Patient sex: M
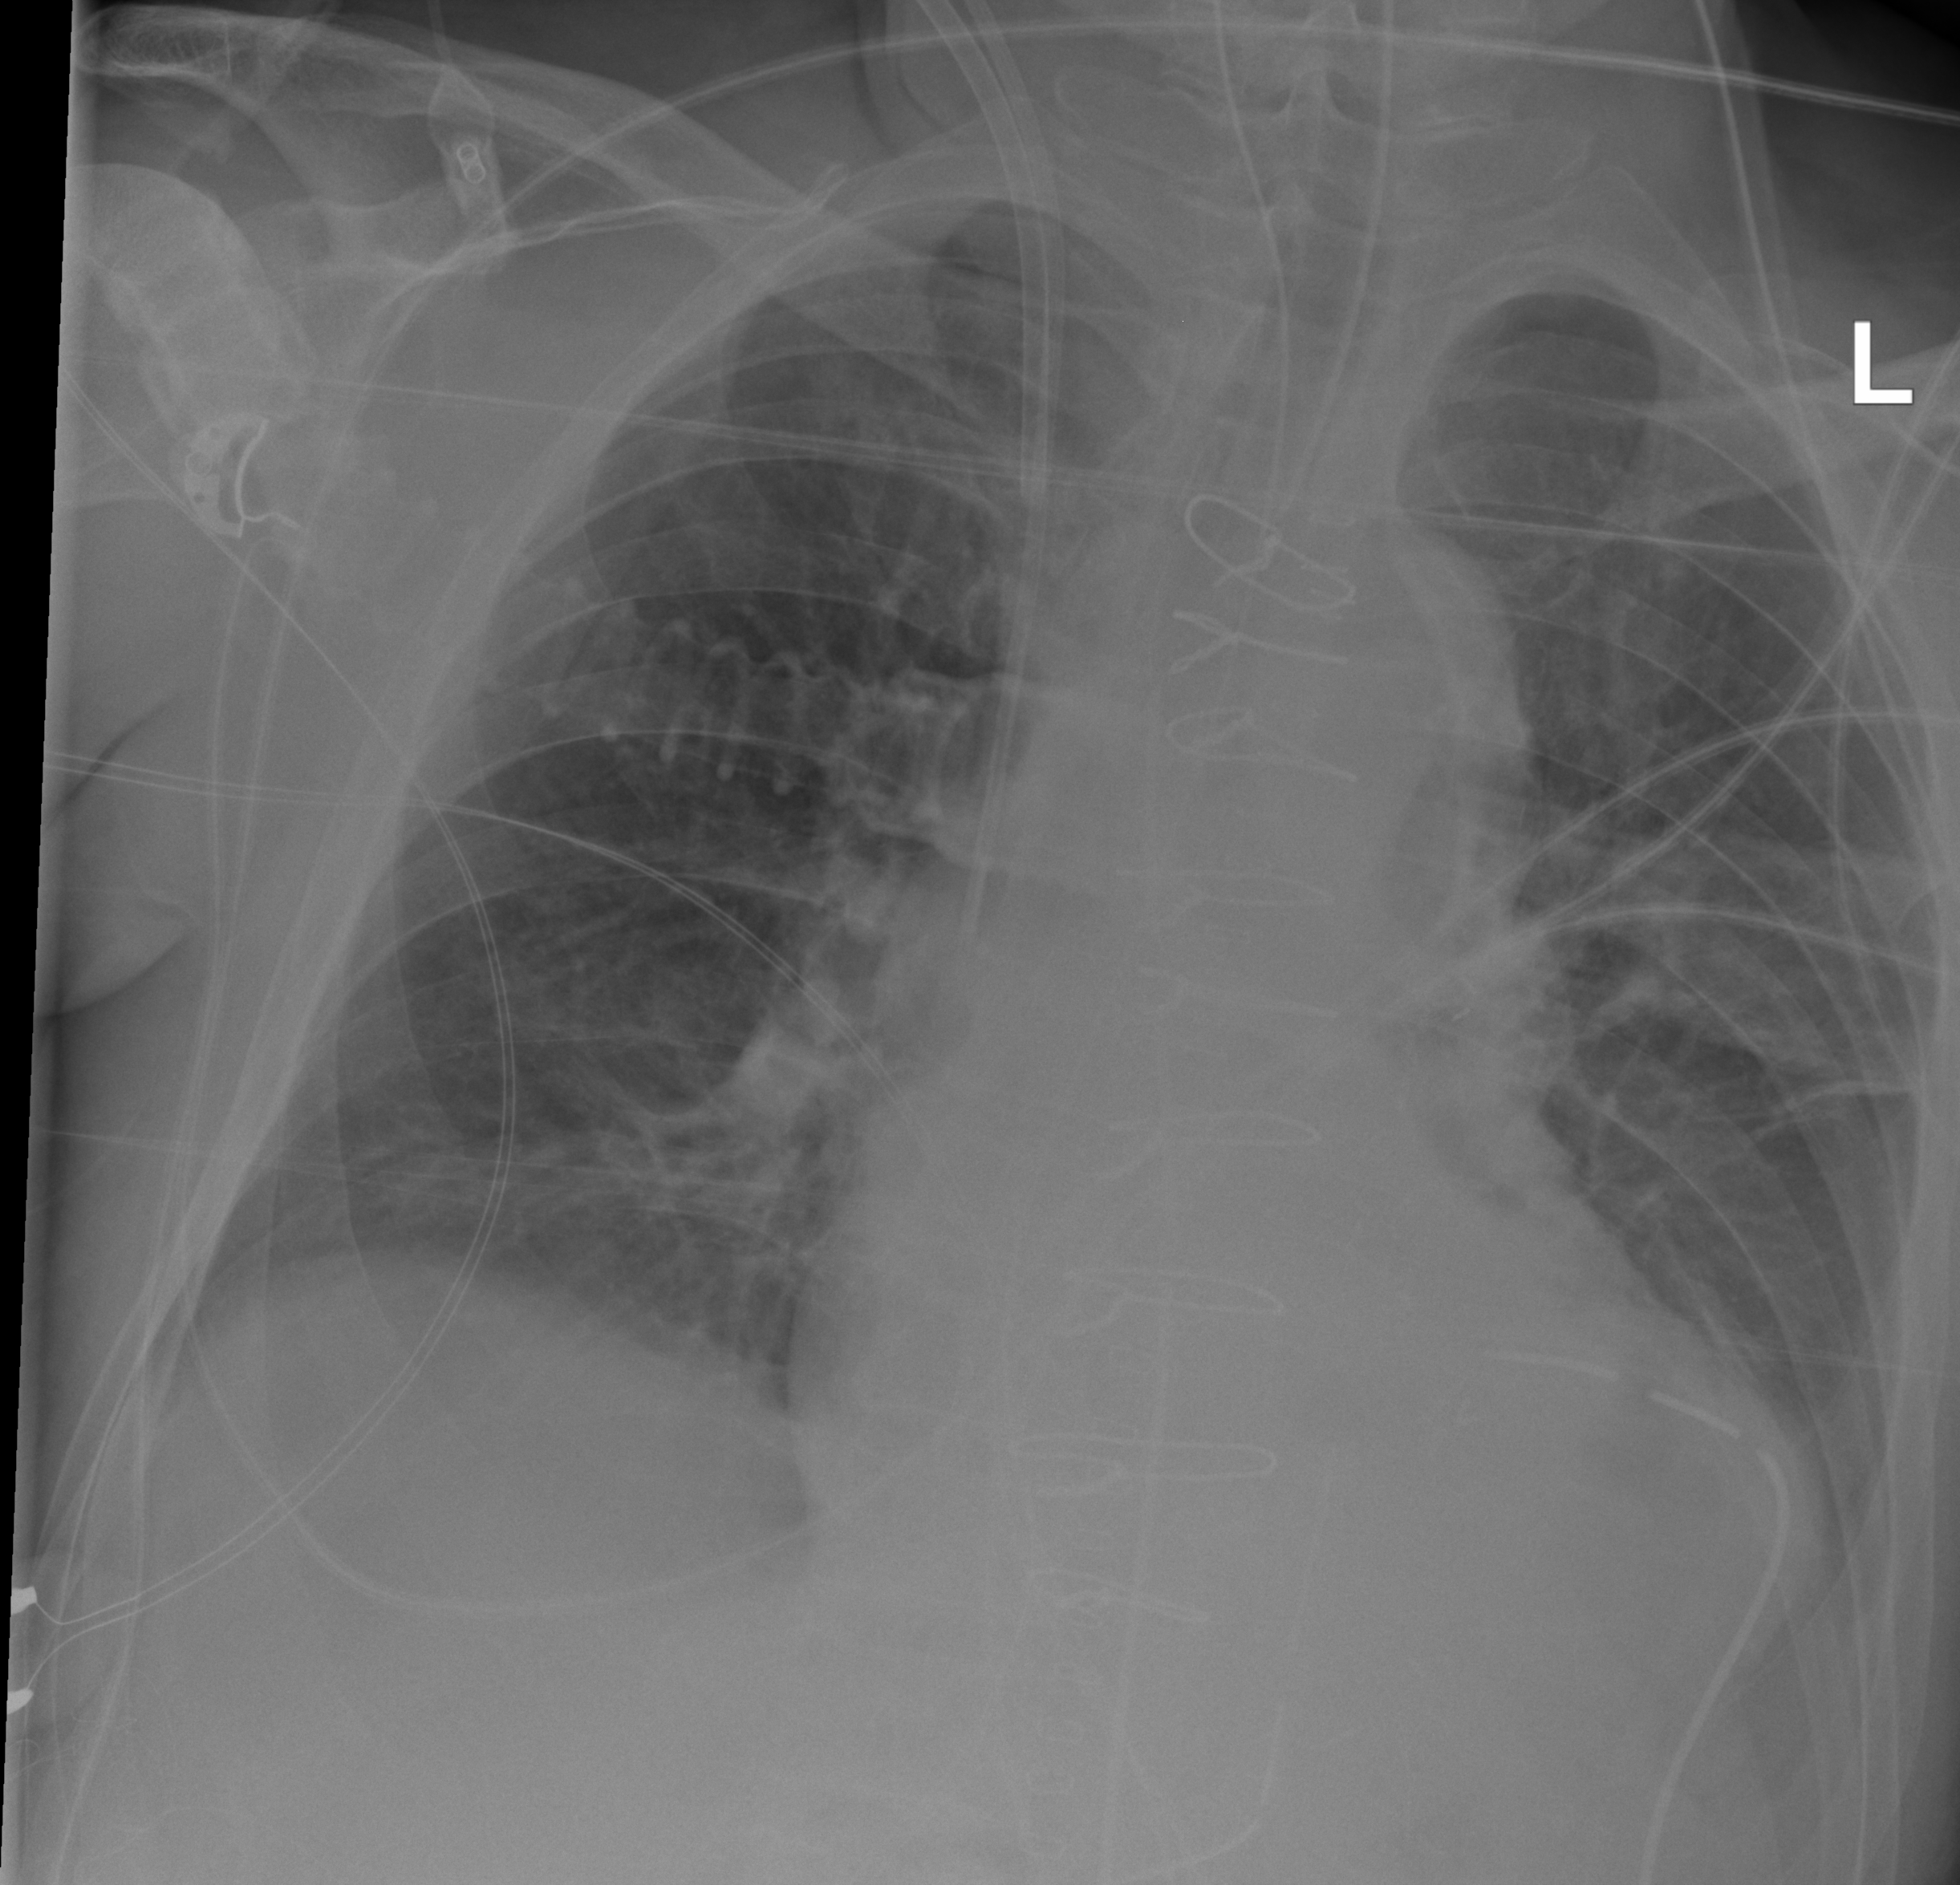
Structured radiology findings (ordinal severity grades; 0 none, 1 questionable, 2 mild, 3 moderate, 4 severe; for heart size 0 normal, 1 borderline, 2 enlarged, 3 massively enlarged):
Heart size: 0
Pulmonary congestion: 0
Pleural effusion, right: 0
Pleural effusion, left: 2
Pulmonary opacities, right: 1
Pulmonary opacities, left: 0
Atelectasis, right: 0
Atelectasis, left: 2